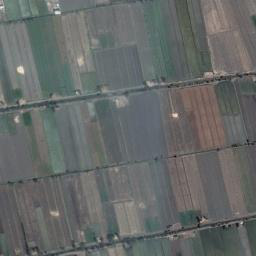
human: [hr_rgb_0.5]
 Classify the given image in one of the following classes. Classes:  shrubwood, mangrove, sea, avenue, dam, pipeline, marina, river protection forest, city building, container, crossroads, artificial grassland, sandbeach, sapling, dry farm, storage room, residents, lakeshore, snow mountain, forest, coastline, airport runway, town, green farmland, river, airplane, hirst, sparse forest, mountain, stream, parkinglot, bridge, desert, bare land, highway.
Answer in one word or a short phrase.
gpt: green farmland